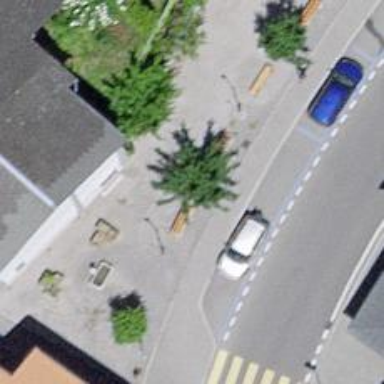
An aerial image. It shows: Brown bench.